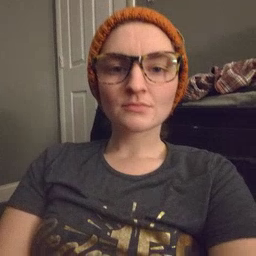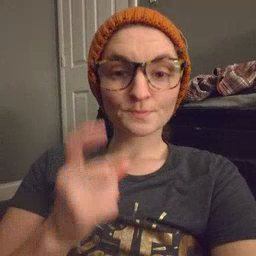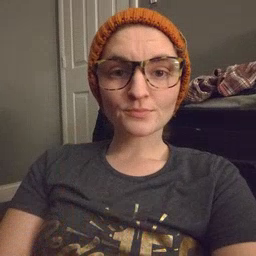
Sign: gift